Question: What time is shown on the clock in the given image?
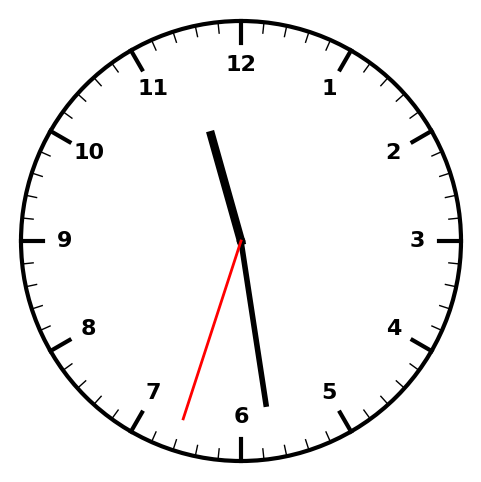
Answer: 11:28:33